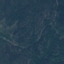
Land use / land cover: Forest